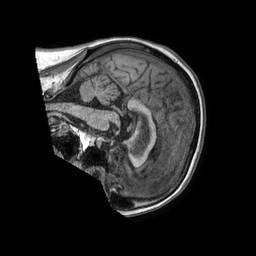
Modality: T1w
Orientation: sagittal
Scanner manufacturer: philips
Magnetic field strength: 1.5 T
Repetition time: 0.00769 s
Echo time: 0.003549 s